Interaction volume radius: 5 \u00c5
Interaction volume height: 30 \u00c5
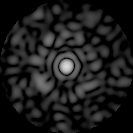
Disorder parameter: 0.8033